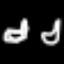
Label: chair